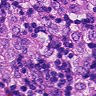
Metastatic tissue present: yes